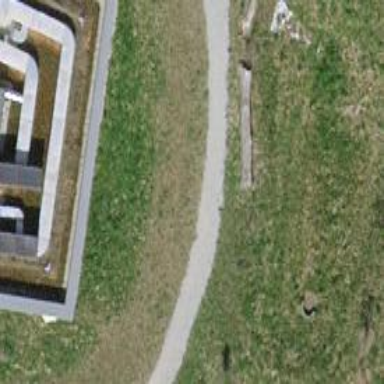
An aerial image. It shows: Footway with fine gravel surface.